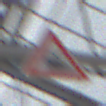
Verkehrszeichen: Bahnuebergang
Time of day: Midday
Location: Roofed (Special)
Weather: Overcast
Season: NotSpecified
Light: Natural